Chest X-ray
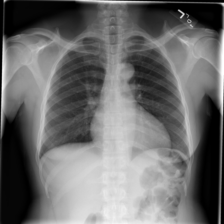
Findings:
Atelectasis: negative
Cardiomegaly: negative
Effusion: negative
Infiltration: negative
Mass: negative
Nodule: negative
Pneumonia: negative
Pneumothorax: negative
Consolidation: negative
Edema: negative
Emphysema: negative
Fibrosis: negative
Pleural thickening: negative
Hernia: negative